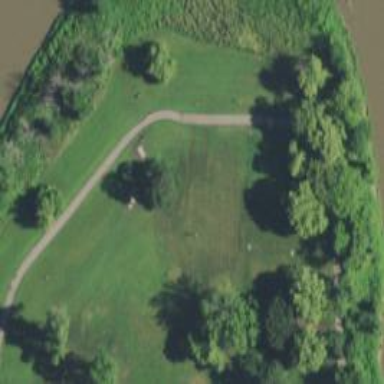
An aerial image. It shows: Disc golf tee area.